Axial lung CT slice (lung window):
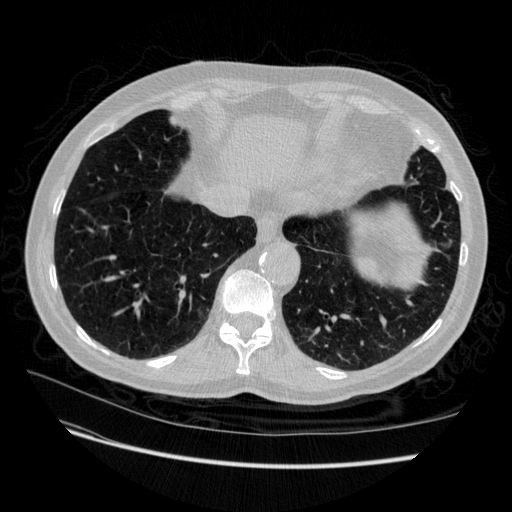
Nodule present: no